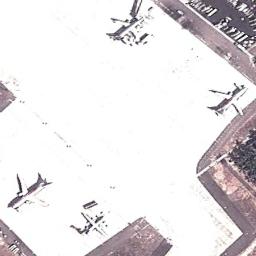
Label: airplane